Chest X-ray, PA view. Patient: 46 years old, sex M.
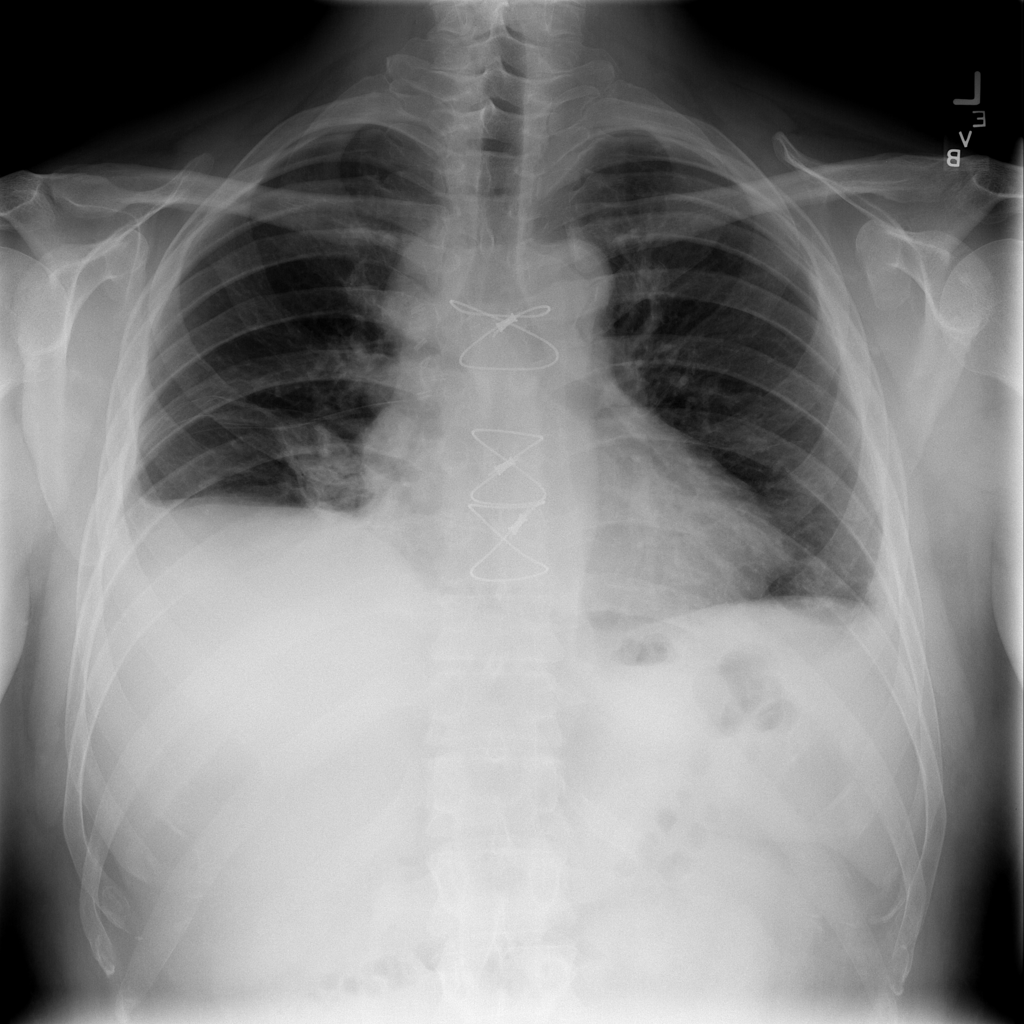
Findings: Atelectasis, Effusion, Pleural_Thickening